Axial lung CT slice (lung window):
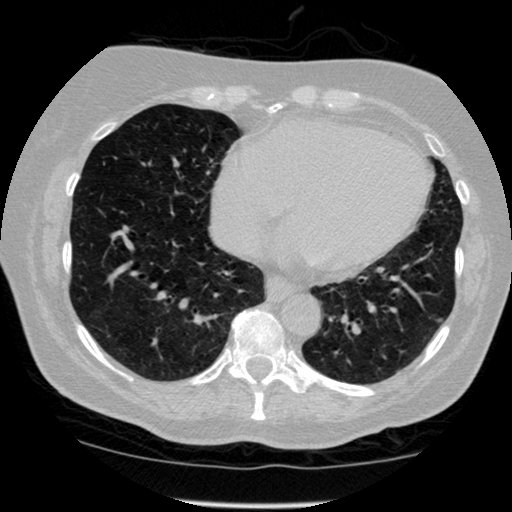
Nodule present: no